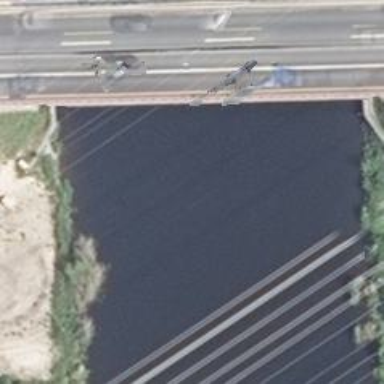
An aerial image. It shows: There is line obstacle in the image.